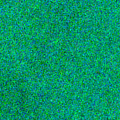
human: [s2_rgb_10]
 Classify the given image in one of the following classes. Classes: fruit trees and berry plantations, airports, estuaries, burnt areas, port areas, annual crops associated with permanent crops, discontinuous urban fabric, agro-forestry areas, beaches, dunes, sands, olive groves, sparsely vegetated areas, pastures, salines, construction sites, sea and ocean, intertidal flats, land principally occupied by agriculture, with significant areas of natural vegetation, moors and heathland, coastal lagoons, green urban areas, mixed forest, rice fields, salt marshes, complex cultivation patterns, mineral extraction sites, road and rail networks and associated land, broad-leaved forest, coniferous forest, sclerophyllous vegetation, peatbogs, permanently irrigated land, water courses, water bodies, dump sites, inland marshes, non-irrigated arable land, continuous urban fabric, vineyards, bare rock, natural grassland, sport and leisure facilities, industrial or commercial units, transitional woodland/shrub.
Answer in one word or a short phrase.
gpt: sea and ocean